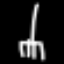
Label: fork